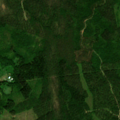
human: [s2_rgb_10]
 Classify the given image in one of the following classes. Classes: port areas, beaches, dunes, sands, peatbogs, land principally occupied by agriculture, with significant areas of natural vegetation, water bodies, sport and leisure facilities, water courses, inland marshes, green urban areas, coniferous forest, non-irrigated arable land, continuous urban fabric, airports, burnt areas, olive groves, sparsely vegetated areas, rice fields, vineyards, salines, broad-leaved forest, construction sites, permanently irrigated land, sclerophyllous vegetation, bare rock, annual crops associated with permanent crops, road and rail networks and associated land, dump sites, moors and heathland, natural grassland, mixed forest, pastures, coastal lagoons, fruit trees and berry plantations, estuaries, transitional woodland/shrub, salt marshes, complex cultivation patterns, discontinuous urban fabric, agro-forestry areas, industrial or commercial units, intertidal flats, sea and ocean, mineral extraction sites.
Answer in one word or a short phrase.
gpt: coniferous forest, mixed forest, transitional woodland/shrub